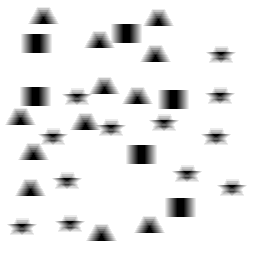
Squares: 6
Triangles: 12
Stars: 12
Total shapes: 30